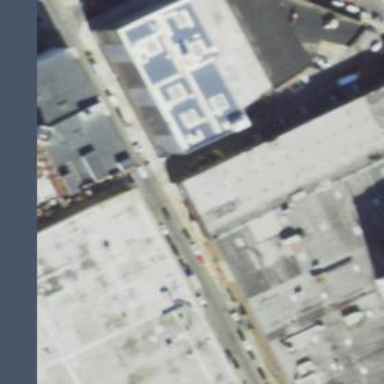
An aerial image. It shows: Building that serves as storage rental shop.